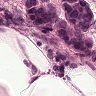
Metastatic tissue present: yes